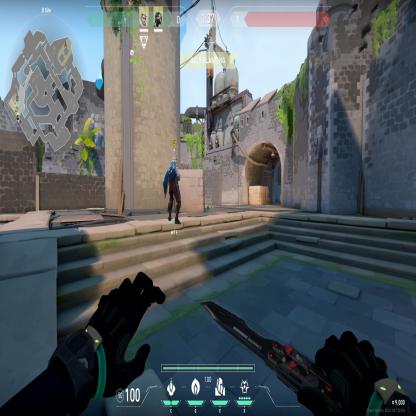
Label: teammate